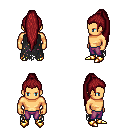
a pixel art fantasy rpg character, male body template, human, tanned skin, black tattered cape, magenta pants, brunette extra-long topknot hairstyle, gold boots, four views (front, back, left, right), 2x2 character sprite sheet, small pixel art, hard edges, no anti-aliasing